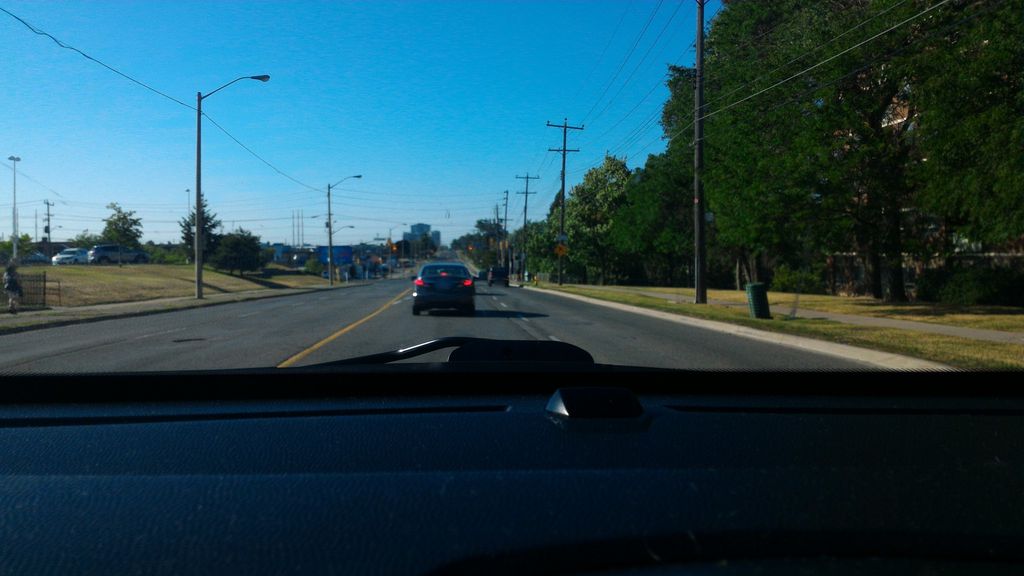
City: toronto